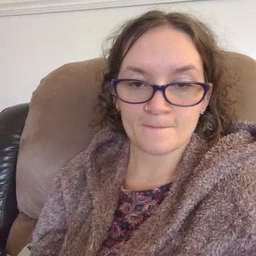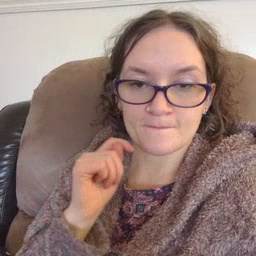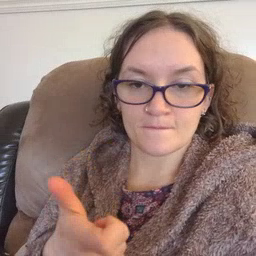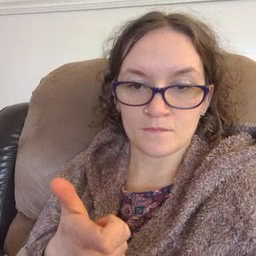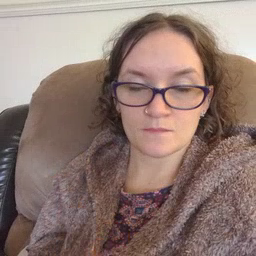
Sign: fast